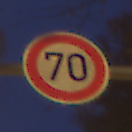
Verkehrszeichen: Geschwindigkeit70
Umgebung: Outdoor, Urban
Tageszeit: Night
Wetter: Clear
Licht: Artificial
Jahreszeit: NotSpecified
Kontrast: HighContrast